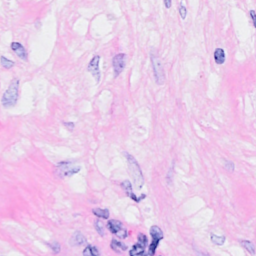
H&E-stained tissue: Breast